Question: I have the follwing problem. I have a form that have the 'fileuploadfield', but by "default" it appears in the form screwed!. It appears with two buttons and two input fields, but one of them working and the other not working:

As you can see in the image, the only one that works is the "grey one".
This is the function that build this item:
'''
buildBrowseFoto : function() {
return {
xtype : 'container',
layout : 'column',
anchor : '-10',
defaultType : 'container',
defaults : {
width : 300,
labelWidth : 80,
layout : 'form'
},
items : [
{
items : {
xtype: 'fileuploadfield',
emptyText: '',
fieldLabel: 'Foto',
buttonText: 'Selecciona una foto...',
name: 'foto'
}
}
]
};
}
'''
This is a function inside a class that extends FormPanel. Maybe it seems weird to you, but this the way Jay Garcia build forms and so do I :P.
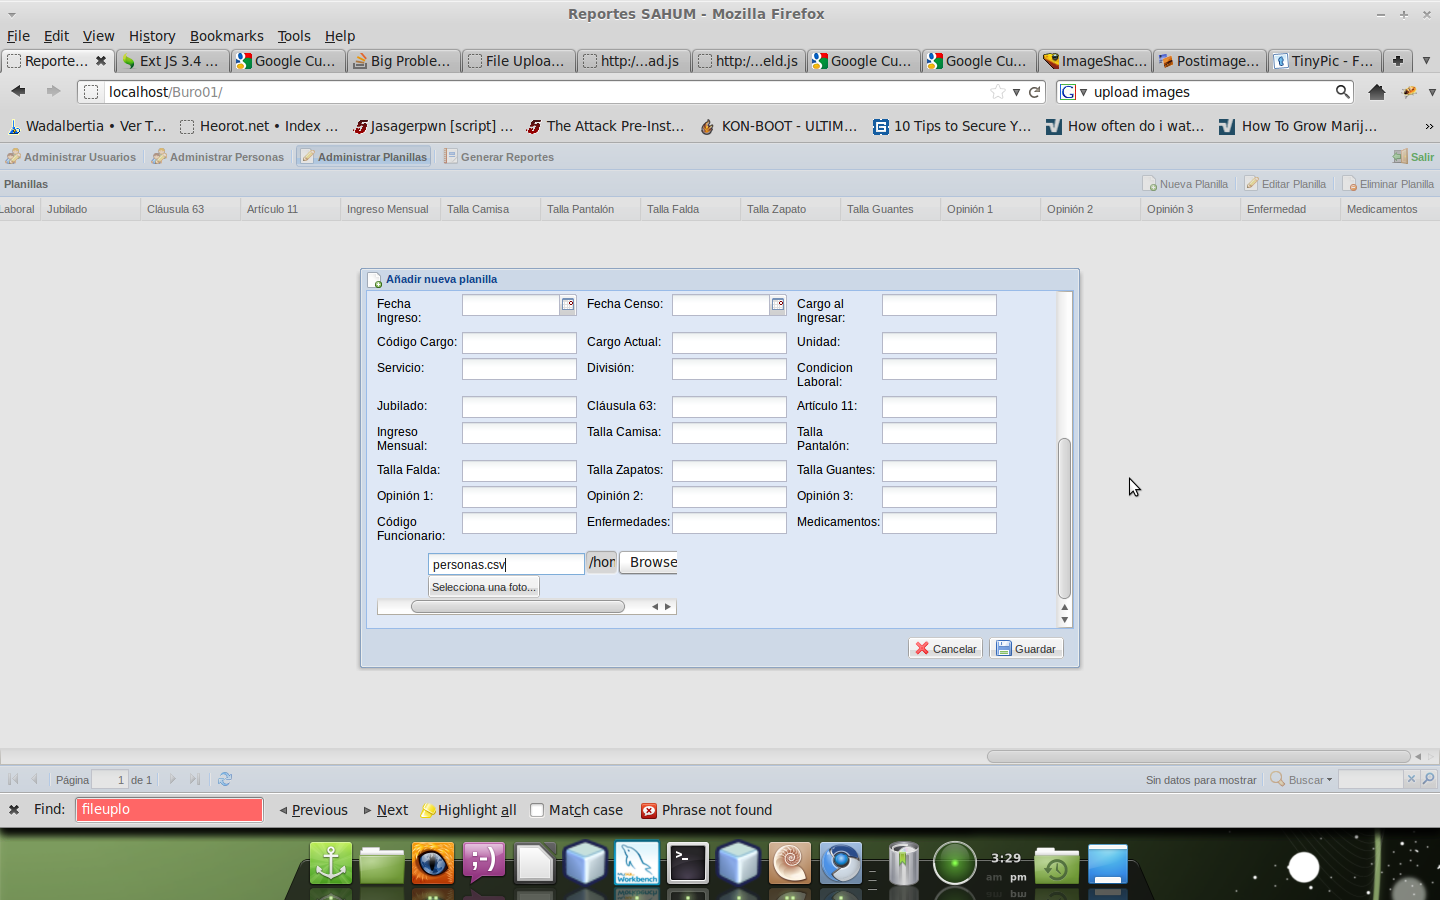
Answer: Looks like a CSS issue. The first thing you should do is make sure you have included the 'fileUploadField.css' that comes with the field. I'll paste the contents here:
'''
.x-form-file-wrap {
position: relative;
height: 22px;
}
.x-form-file-wrap .x-form-file {
position: absolute;
right: 0;
-moz-opacity: 0;
filter:alpha(opacity: 0);
opacity: 0;
z-index: 2;
height: 22px;
}
.x-form-file-wrap .x-form-file-btn {
position: absolute;
right: 0;
z-index: 1;
}
.x-form-file-wrap .x-form-file-text {
position: absolute;
left: 0;
z-index: 3;
color: #777;
}
'''
If that doesn't fix the issue, you must have some custom CSS or something that is messing up the form. Try using FireBug and looking at the styles around the element, and try turning off any custom styles you might accidentally have that is overriding what should be there.